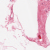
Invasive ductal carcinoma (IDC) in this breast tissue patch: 0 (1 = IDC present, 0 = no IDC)